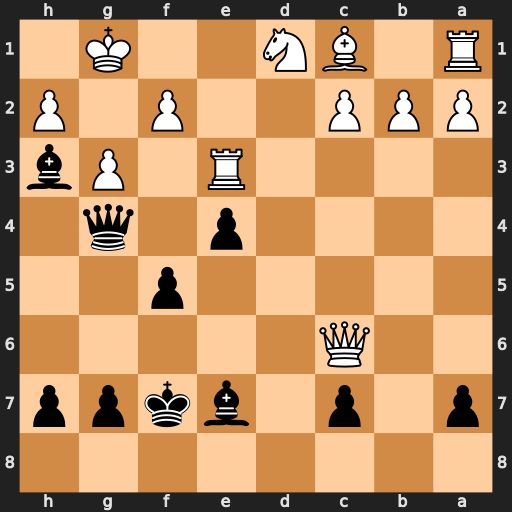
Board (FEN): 8/p1p1bkpp/2Q5/5p2/4p1q1/4R1Pb/PPP2P1P/R1BN2K1
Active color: b
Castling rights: -
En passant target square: -
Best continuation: Qxd1+ Re1 Qxe1#